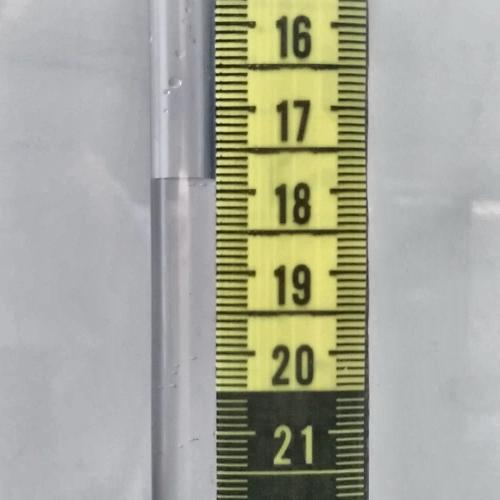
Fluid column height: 17.9 cm